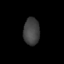
Tissue: skin
Cell type: Epithelial cells
Senescence score: 0.2709
Nuclear area (px): 430
Mean DAPI intensity: 65.749